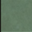
Piece: xx